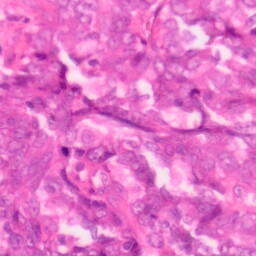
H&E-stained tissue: Colon